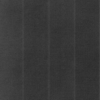
Label: dusty